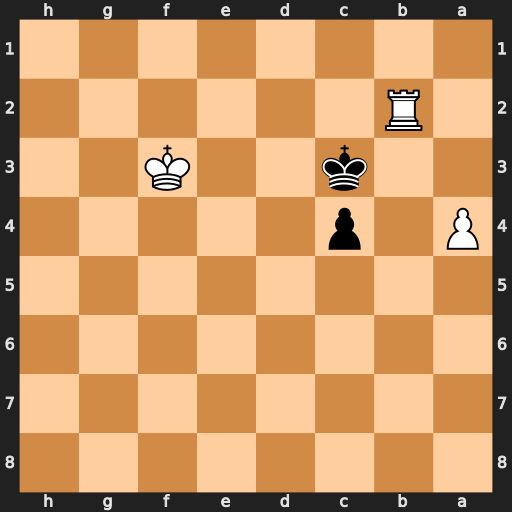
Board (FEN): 8/8/8/8/P1p5/2k2K2/1R6/8
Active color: b
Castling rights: -
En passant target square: -
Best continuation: Kxb2 a5 c3 Ke2 c2